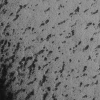
Atmospheric dust classification: not_dusty